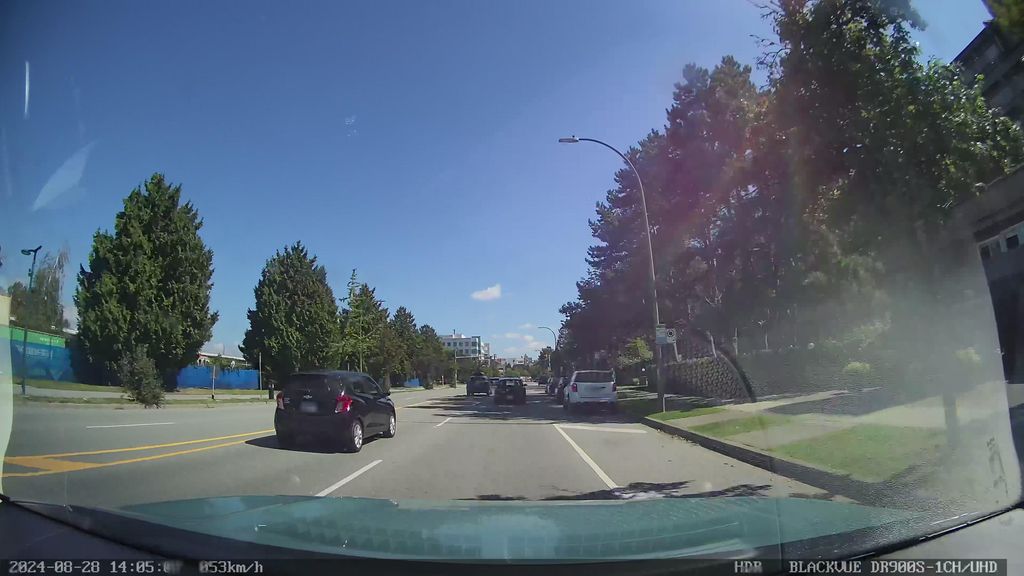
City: vancouver